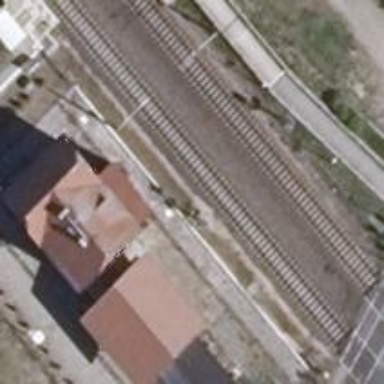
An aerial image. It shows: Railway signal.